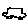
Label: car